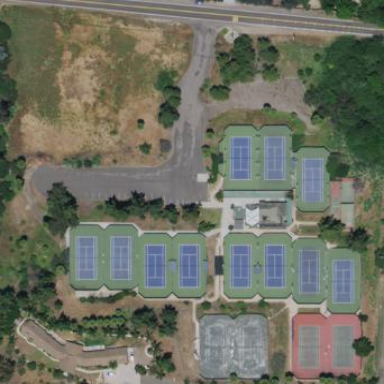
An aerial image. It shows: Tennis court on the leisure land pitch.